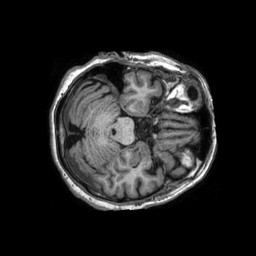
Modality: T1w
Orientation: axial
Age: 76
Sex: female
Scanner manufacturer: philips
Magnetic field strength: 1.5 T
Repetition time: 0.00715 s
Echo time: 0.003232 s